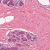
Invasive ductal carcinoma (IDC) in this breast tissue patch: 0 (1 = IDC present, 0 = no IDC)